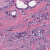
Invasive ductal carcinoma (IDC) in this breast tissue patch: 1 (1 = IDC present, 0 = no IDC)